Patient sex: M
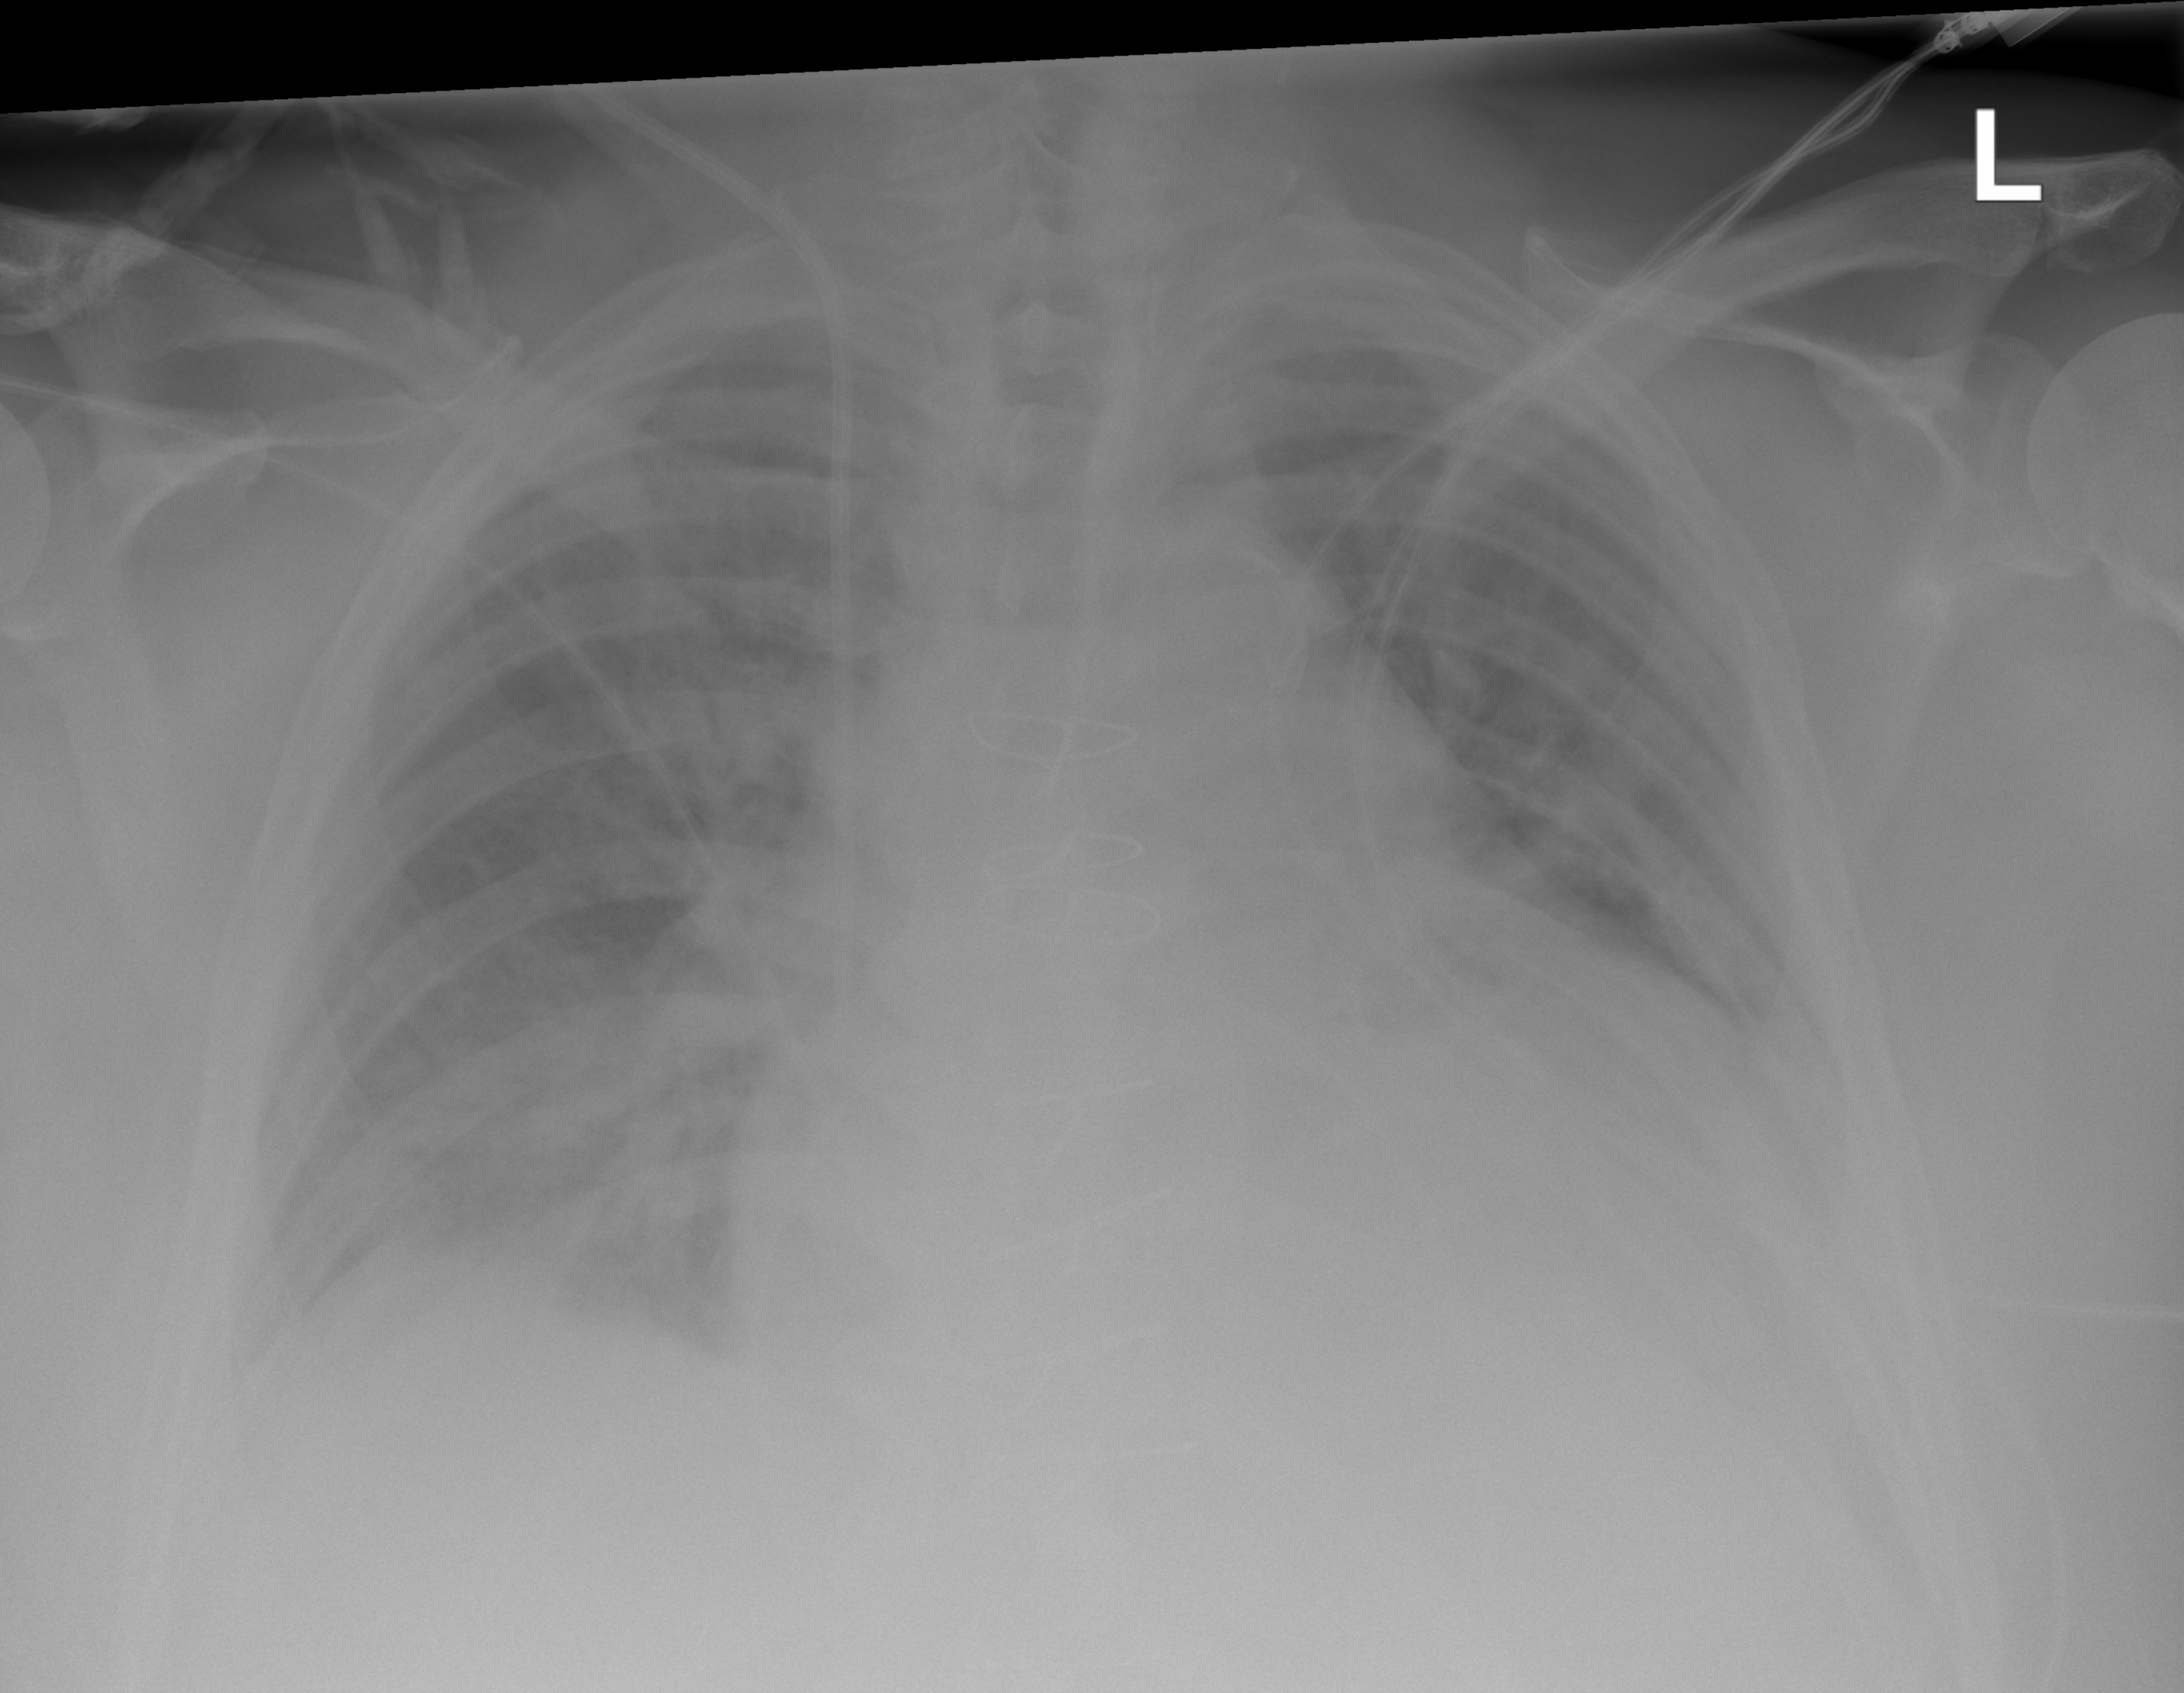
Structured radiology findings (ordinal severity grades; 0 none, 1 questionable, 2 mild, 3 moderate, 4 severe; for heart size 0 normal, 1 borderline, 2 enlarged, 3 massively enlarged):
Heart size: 3
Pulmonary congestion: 2
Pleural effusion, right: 2
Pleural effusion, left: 2
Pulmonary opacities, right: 2
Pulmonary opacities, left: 0
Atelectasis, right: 2
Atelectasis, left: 2